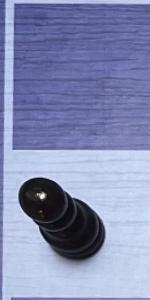
Label: Pawn_Black